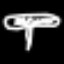
Label: mushroom